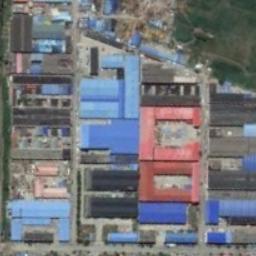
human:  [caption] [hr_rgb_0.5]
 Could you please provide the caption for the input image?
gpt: Neatly planned factories and roads in an industrial area with green belts .

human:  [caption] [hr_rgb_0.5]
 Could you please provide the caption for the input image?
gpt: The houses in the industrial area are rectangular .

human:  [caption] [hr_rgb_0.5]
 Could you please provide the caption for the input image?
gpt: Many houses of different shapes are in the industrial area .

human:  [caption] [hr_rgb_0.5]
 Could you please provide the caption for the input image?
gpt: The industrial area with lots of workshops of different colors is next to a lawn .

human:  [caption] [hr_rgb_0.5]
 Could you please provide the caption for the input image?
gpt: There are some blue buildings and two red buildings on the industrial area .